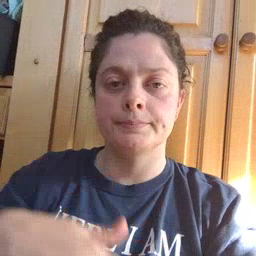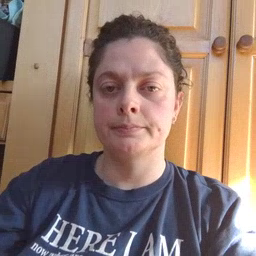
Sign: lamp